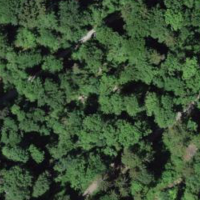
EUNIS habitat code: 41
Species observed at this site:
Stachys sylvatica